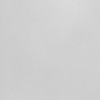
Label: dusty